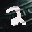
Label: 2